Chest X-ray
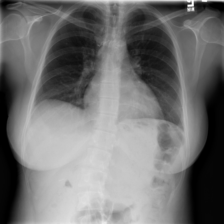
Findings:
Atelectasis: positive
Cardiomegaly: negative
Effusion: negative
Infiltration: negative
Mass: negative
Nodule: negative
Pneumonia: negative
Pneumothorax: negative
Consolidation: negative
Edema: negative
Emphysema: negative
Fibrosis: negative
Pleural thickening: negative
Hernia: negative